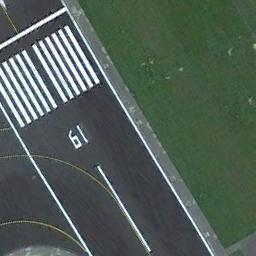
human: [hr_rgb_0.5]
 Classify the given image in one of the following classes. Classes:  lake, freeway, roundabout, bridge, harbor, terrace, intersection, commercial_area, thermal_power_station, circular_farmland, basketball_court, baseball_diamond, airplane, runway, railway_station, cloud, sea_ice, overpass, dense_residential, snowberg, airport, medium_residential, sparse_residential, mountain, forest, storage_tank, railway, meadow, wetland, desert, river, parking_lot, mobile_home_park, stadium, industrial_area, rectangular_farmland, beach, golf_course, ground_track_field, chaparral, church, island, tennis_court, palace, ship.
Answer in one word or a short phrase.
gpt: runway